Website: crate-barrel
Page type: address-validator
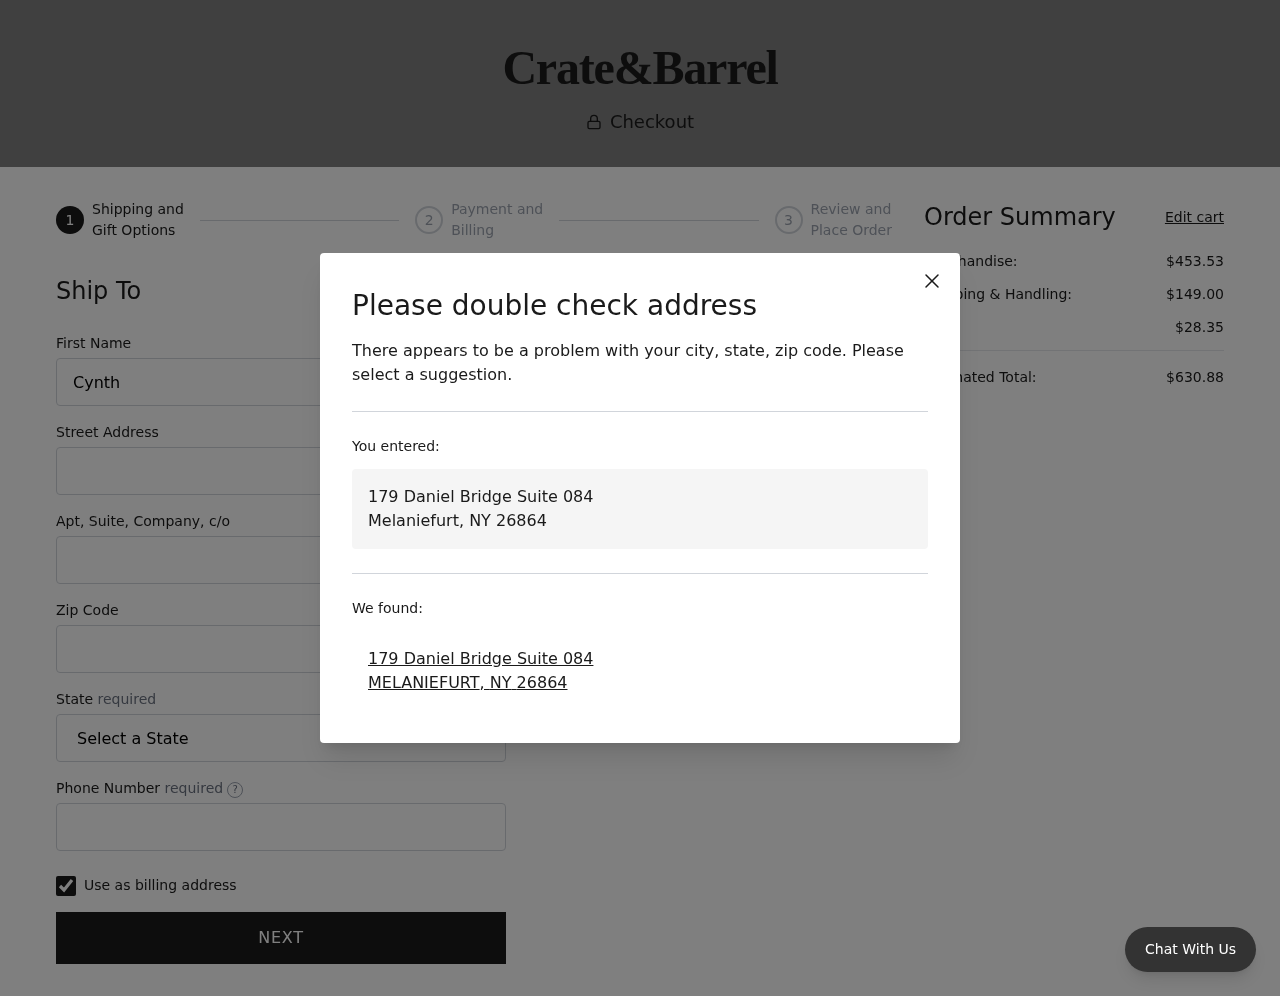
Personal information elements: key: PII_CITY
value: Melaniefurt
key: PII_CITY
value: MELANIEFURT
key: PII_FIRSTNAME
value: Cynthia
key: PII_PHONE
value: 6142057120
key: PII_POSTCODE
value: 26864
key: PII_STATE
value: New York
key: PII_STATE_ABBR
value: NY
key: PII_STREET
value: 179 Daniel Bridge Suite 084
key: PII_STREET2
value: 899 Robert Rapid Apt. 068
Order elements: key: ORDER_SUBTOTAL
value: $453.53
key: ORDER_SHIPPING_COST
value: $149.00
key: ORDER_TAX
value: $28.35
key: ORDER_TOTAL
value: $630.88